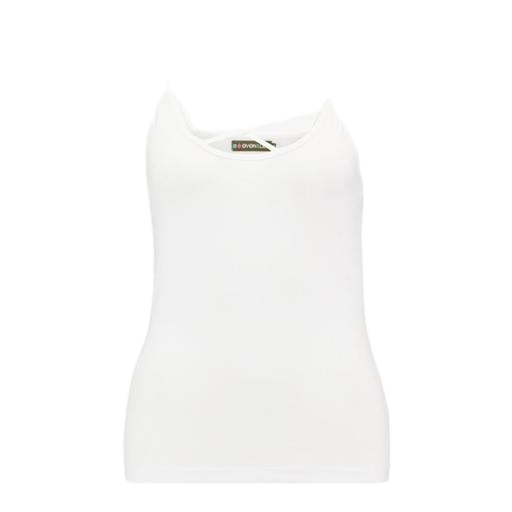
white maison tank top, white bellevue tank top, white pure tank top, white background